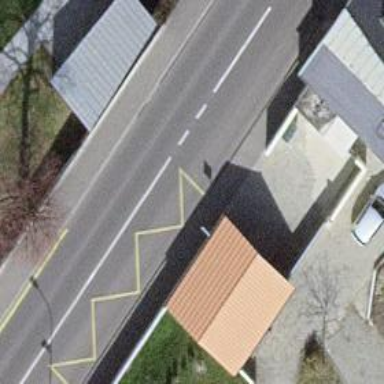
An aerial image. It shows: Sidewalk made of asphalt leading to platform for public transport.